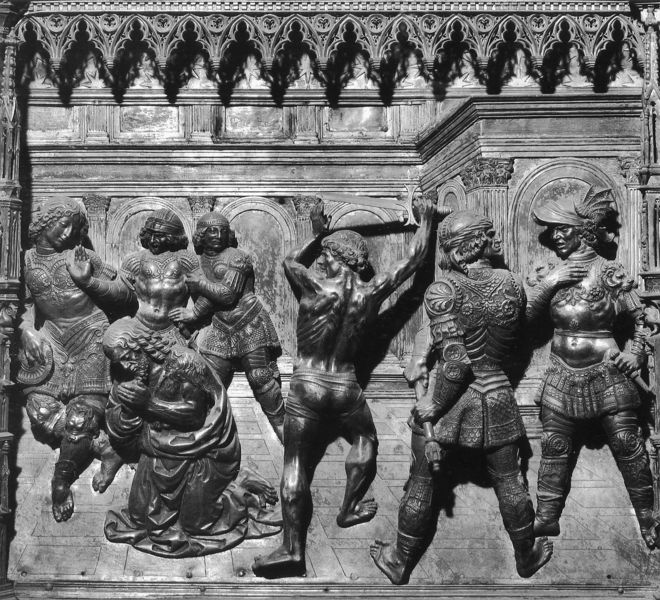
Titel: Die Enthauptung des hl. Johannes des Täufers
Künstler: Andrea del Verrocchio
Institution: Florenz, Museo dell’Opera del Duomo
Schlagwörter: grau, männer, gebäude, hinrichtung, relief, figuren, soldaten, metall, festnahme, schwert, streit, knien, helm, rüstung, verziert, jesus, bestrafung, metallguß